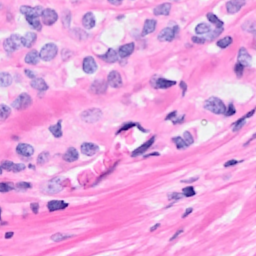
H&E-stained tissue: Breast